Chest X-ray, PA view. Patient: 39 years old, sex M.
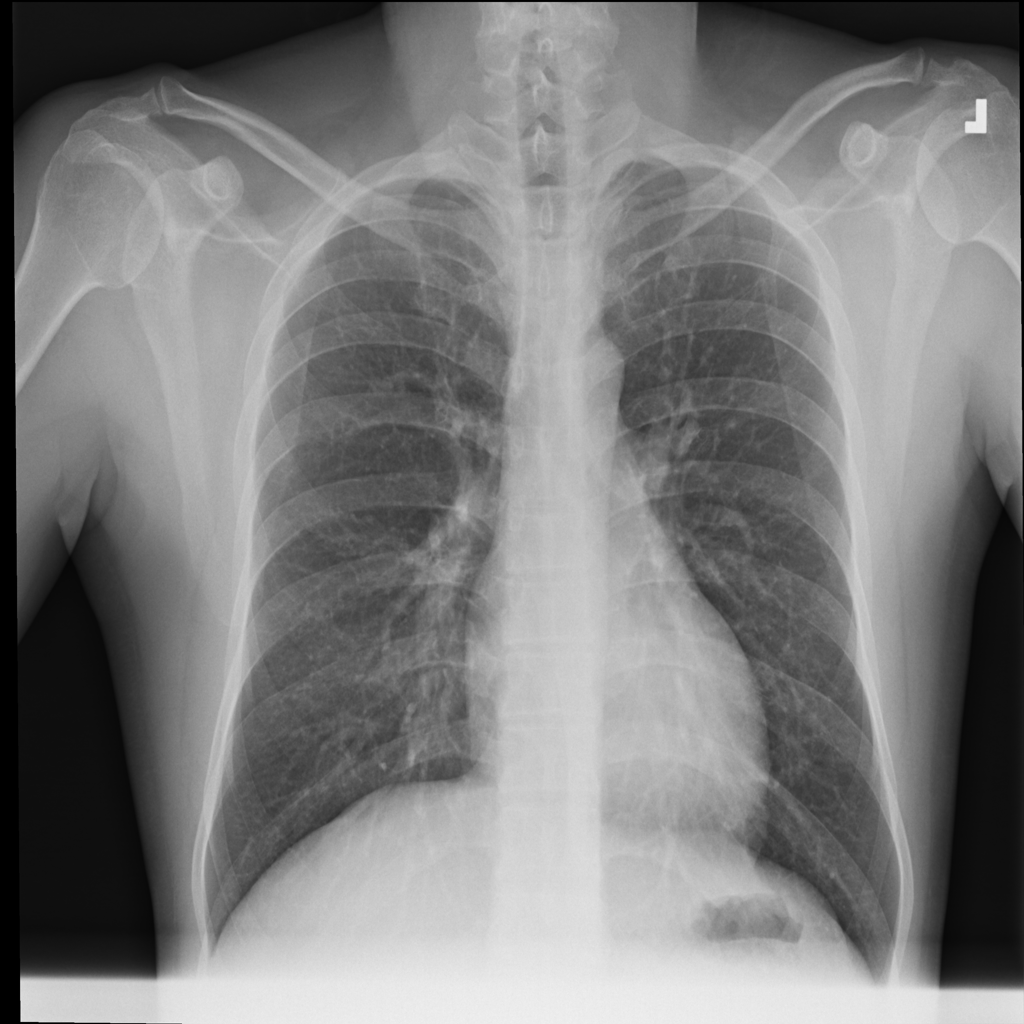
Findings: No Finding